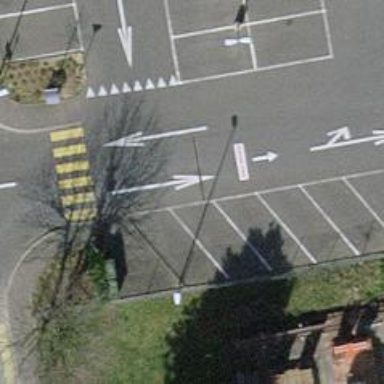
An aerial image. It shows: Parking aisle designated as service road.